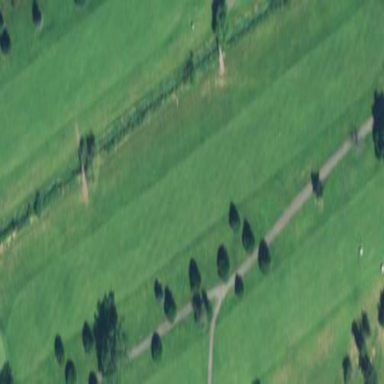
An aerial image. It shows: Golf fairway in the image.